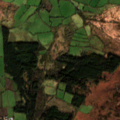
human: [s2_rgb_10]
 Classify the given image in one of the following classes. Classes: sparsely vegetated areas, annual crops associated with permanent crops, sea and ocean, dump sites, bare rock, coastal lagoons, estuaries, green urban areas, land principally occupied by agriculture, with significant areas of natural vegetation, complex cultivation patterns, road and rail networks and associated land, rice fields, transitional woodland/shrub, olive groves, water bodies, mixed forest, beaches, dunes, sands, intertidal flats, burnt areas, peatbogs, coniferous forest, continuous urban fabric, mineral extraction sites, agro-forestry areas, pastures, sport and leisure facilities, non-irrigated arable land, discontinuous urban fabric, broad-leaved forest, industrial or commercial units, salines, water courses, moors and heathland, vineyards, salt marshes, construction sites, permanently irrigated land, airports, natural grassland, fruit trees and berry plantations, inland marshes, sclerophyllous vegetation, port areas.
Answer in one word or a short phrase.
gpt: pastures, coniferous forest, moors and heathland